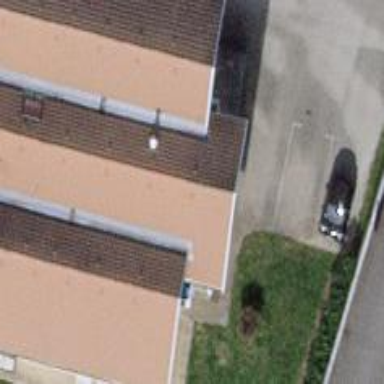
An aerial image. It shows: Office building with gabled roof.